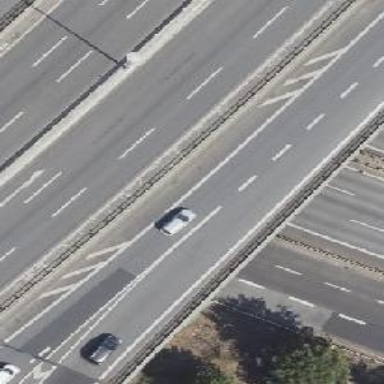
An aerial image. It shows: Asphalt surface bridge on motorway link.